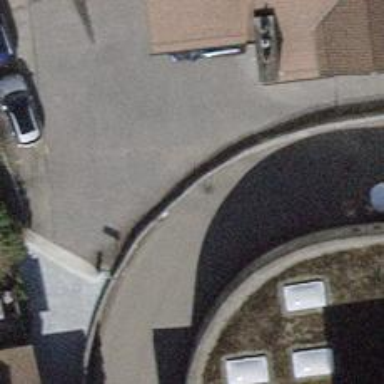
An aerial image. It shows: Parking entrance.